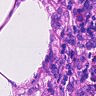
Metastatic tissue present: no